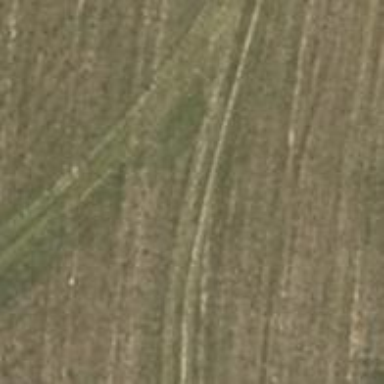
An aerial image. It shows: Grassy track with grade5 tracktype.